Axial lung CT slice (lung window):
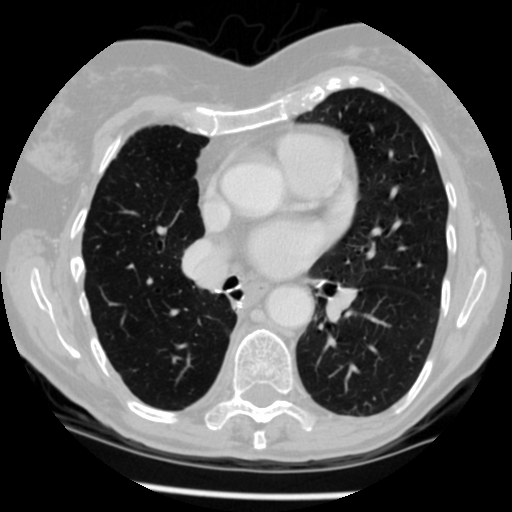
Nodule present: no